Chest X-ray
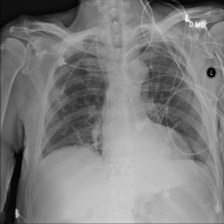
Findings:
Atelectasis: positive
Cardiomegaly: negative
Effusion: negative
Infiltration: positive
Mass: negative
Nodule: negative
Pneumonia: negative
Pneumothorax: negative
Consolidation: negative
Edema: negative
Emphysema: negative
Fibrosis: negative
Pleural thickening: negative
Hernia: negative